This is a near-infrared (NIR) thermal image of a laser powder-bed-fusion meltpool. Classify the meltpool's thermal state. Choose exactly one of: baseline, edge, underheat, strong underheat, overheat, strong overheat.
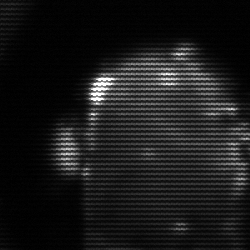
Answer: baseline